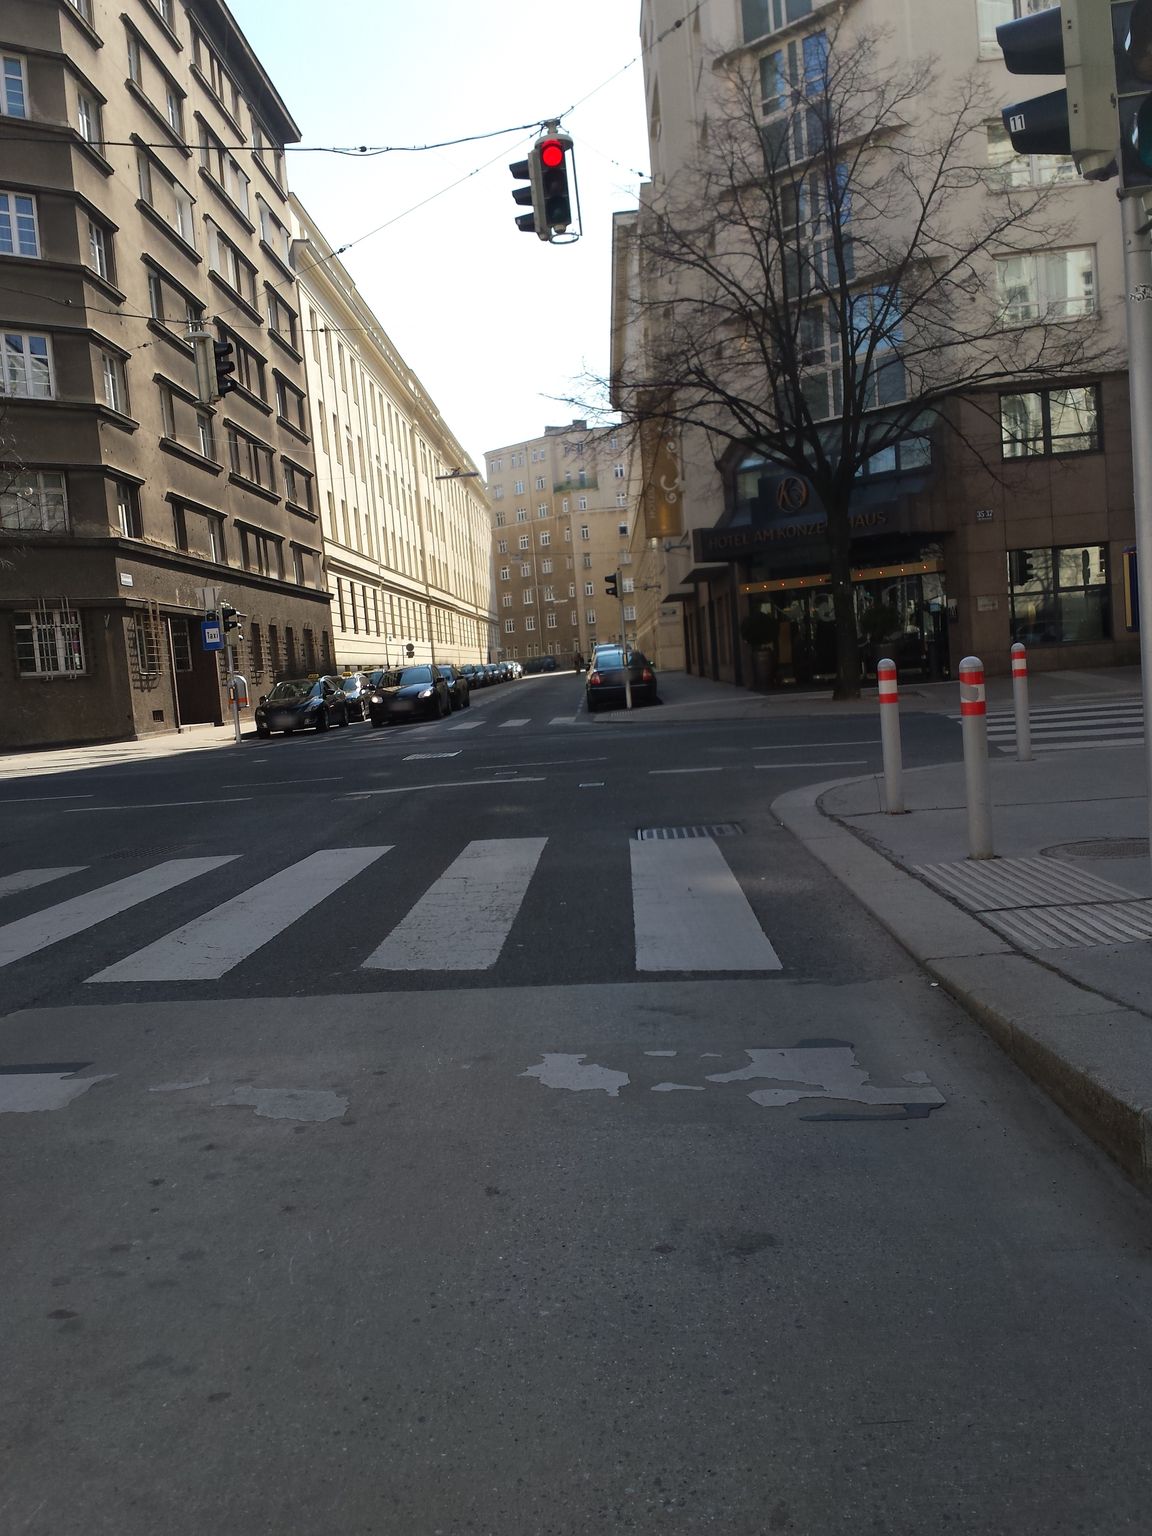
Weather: clear
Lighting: day
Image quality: good
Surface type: walking surface
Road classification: service
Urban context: urban centre
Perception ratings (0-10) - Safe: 4.77, Lively: 7.84, Beautiful: 8.77, Boring: 2.28, Depressing: 6.61, Wealthy: 7.5